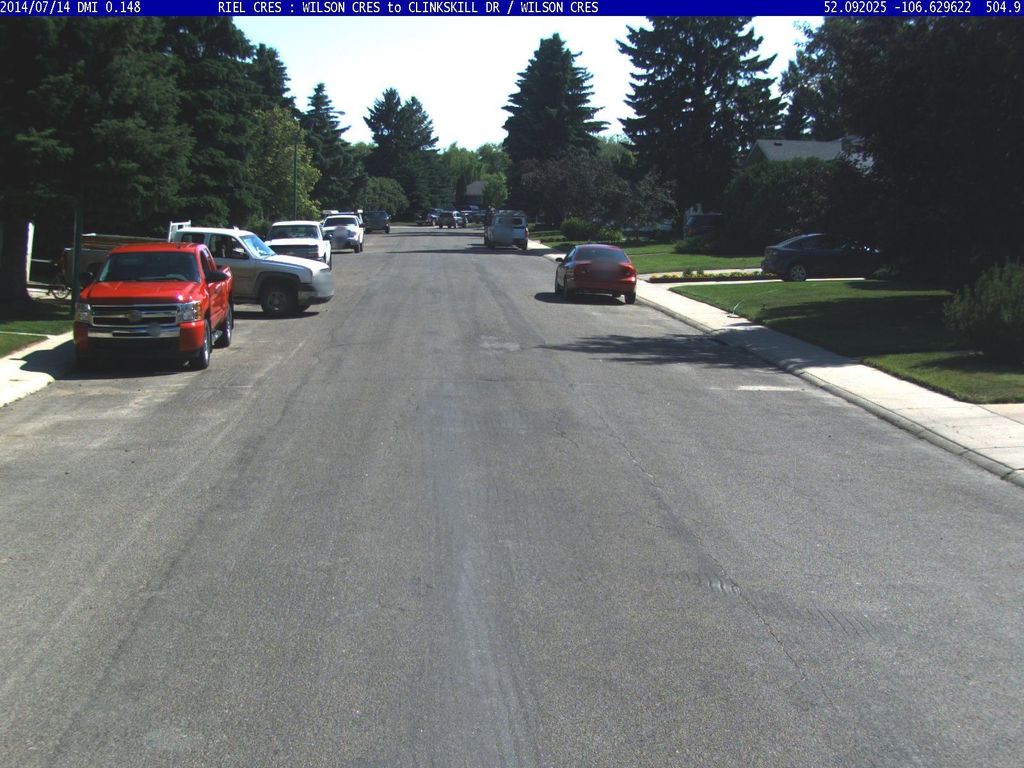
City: saskatoon